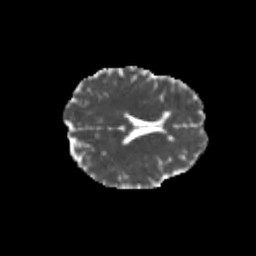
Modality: MD
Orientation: axial
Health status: healthy
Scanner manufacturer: philips
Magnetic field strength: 3 T
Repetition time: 6.964 s
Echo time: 0.092 s